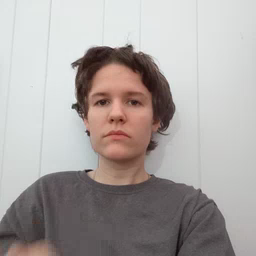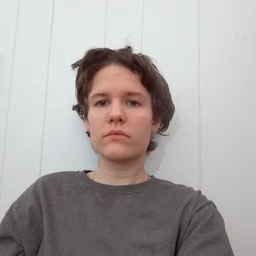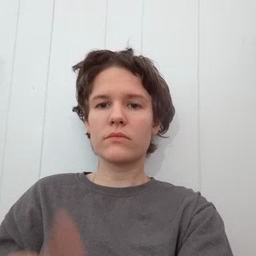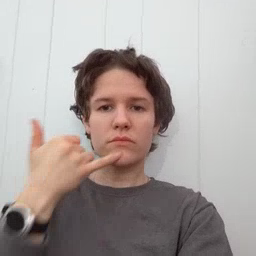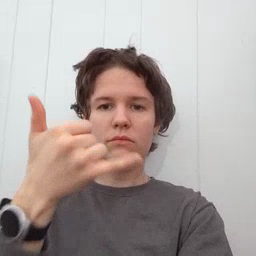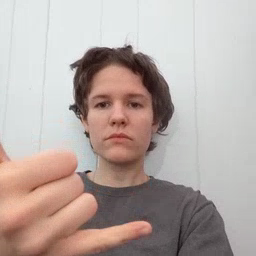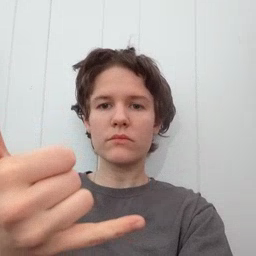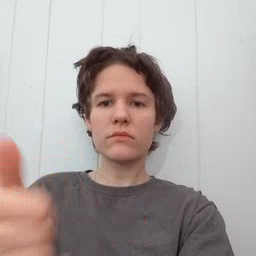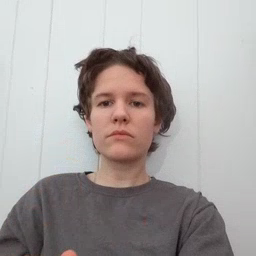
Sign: callonphone